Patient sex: M
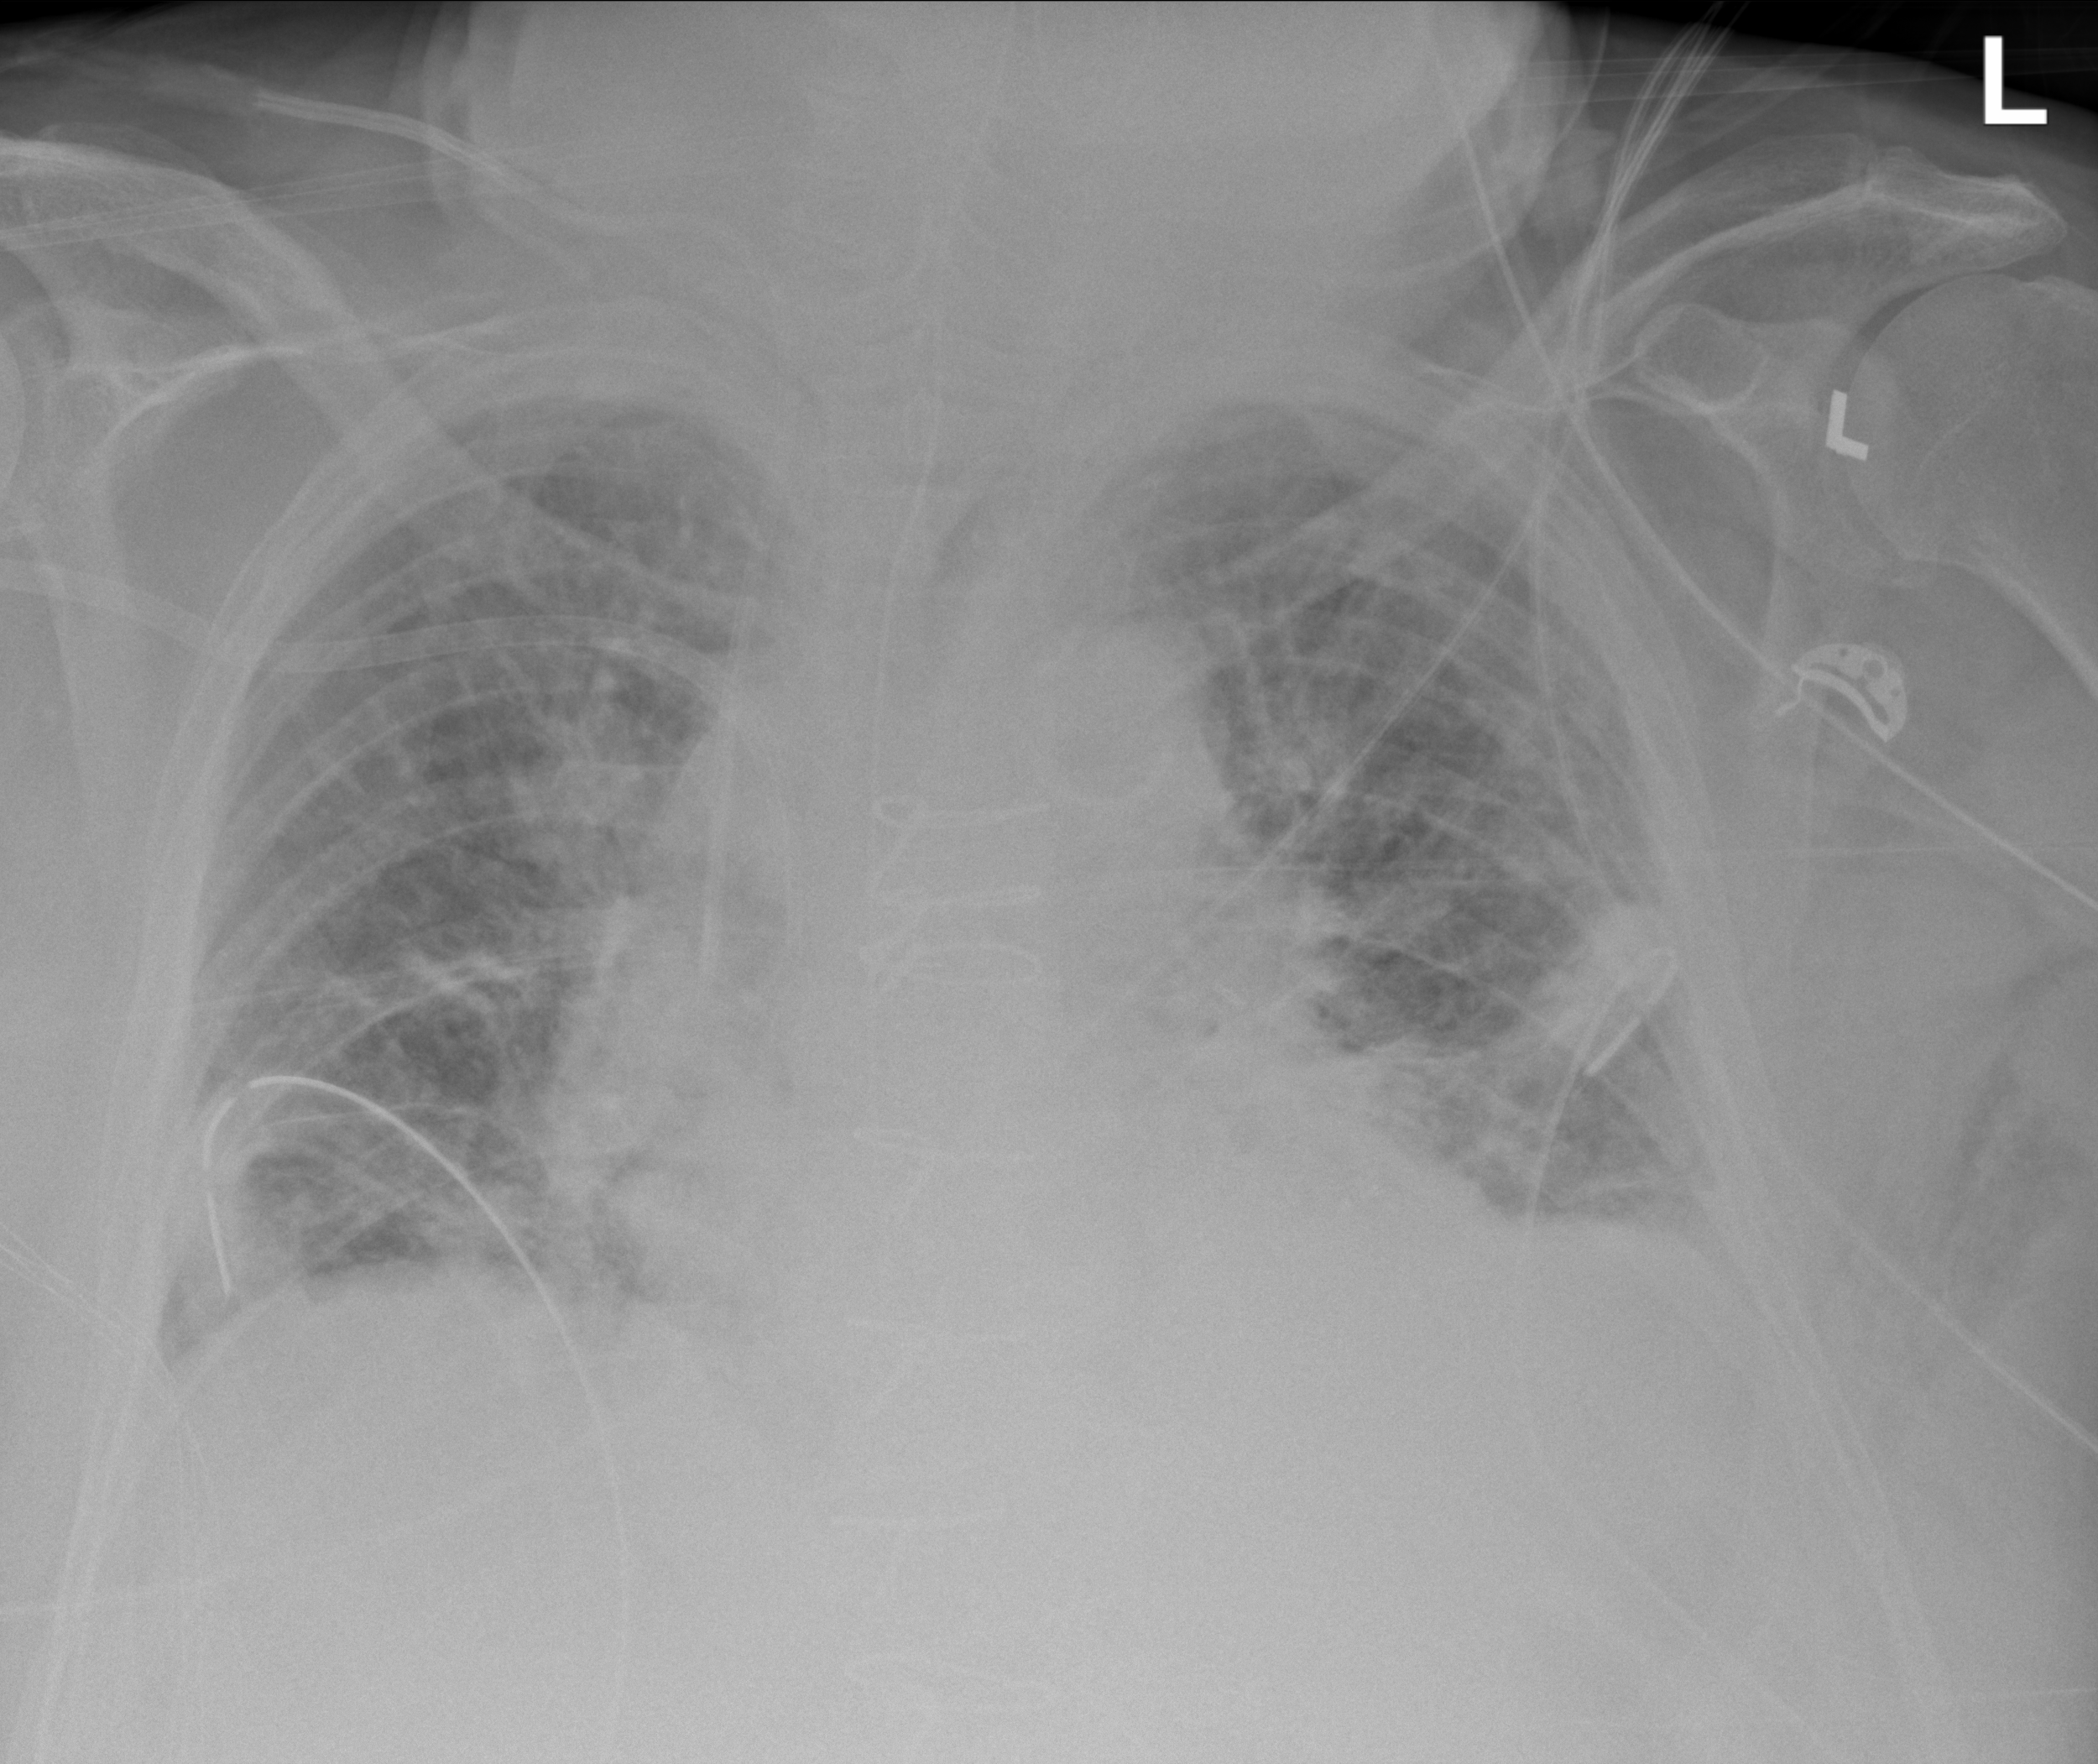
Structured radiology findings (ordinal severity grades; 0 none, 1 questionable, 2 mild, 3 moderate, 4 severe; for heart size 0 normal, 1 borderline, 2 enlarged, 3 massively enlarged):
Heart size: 1
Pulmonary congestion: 2
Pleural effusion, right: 0
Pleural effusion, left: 2
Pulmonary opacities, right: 0
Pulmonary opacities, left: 0
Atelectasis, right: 2
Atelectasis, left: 2